Field crop: tomato
Growth stage: 1
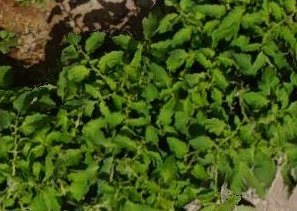
Species: tomato